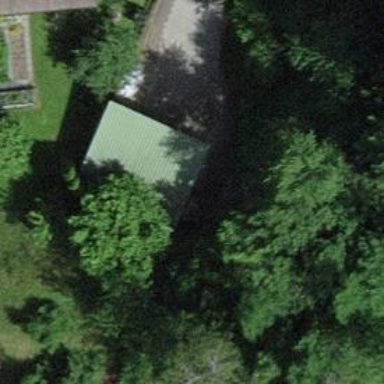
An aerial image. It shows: Carport building.